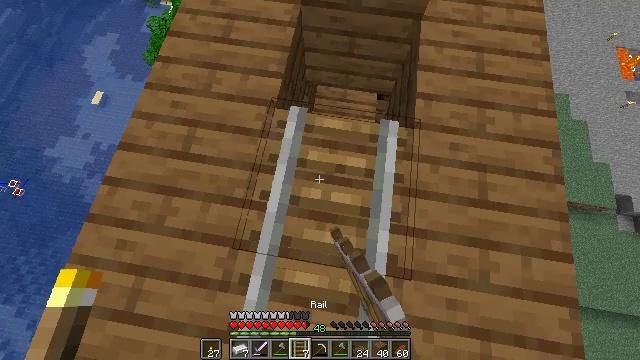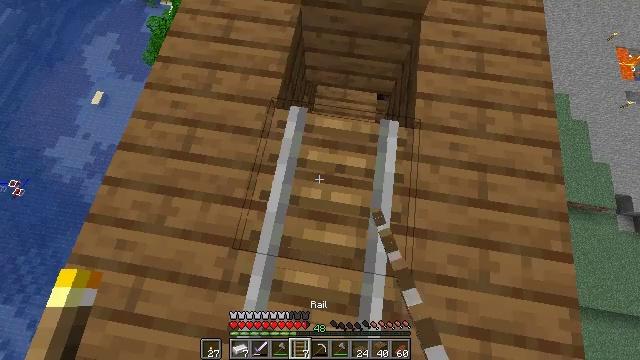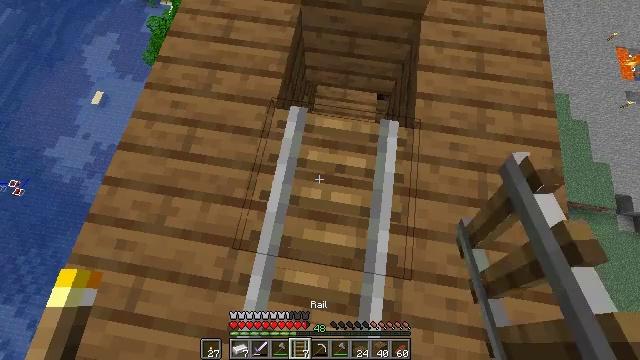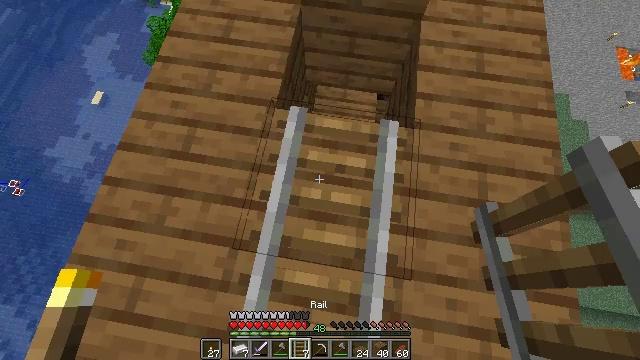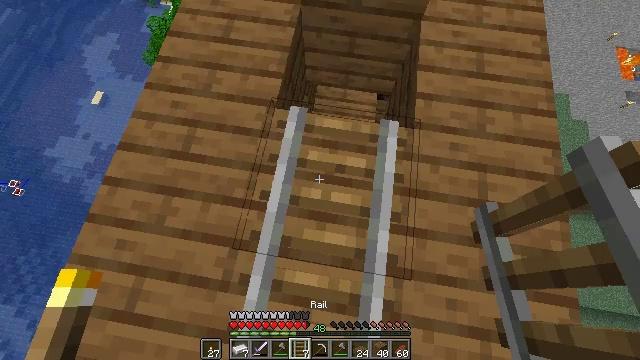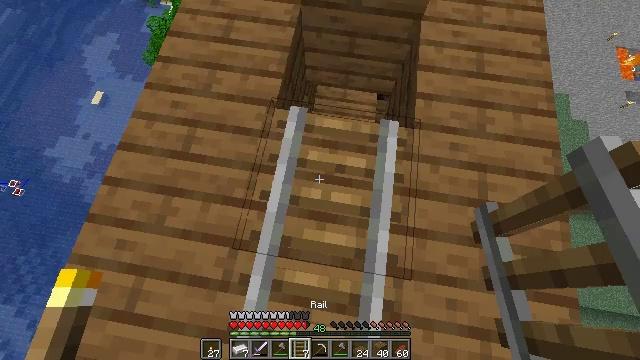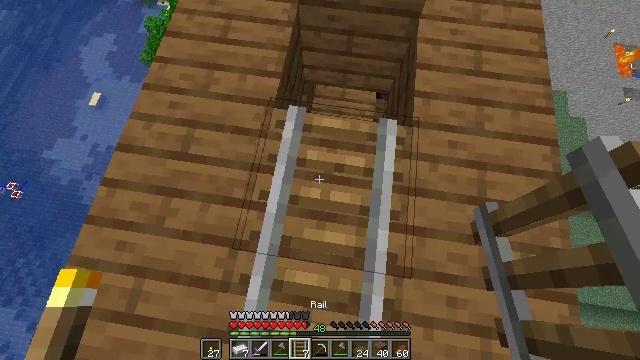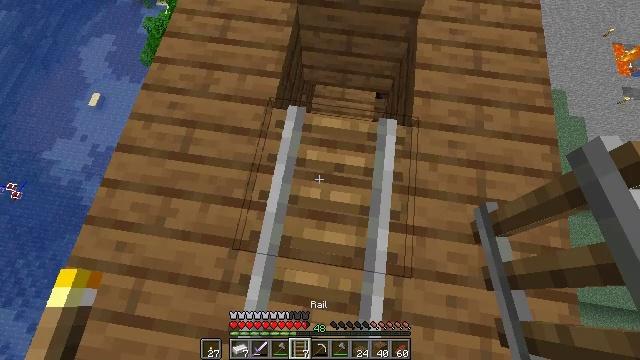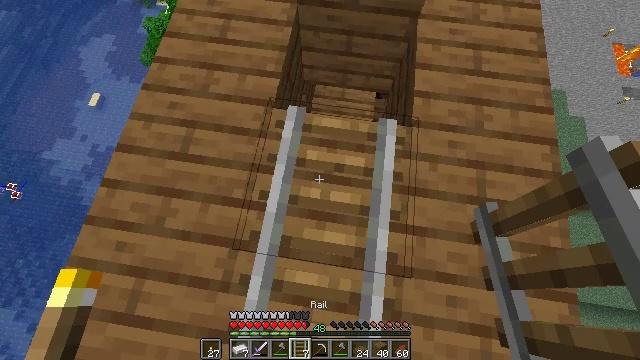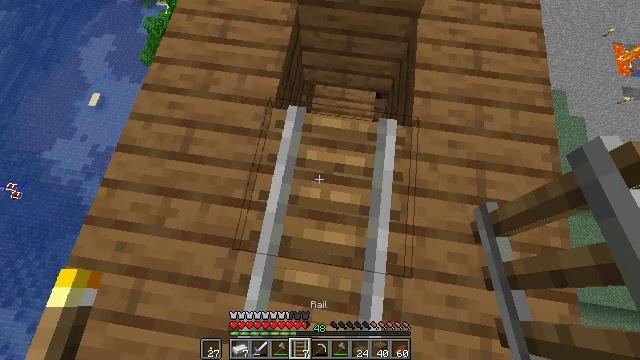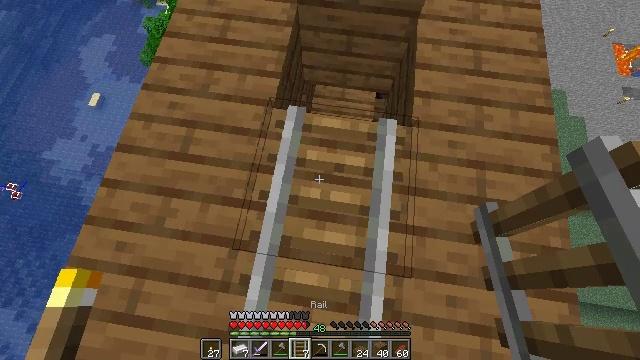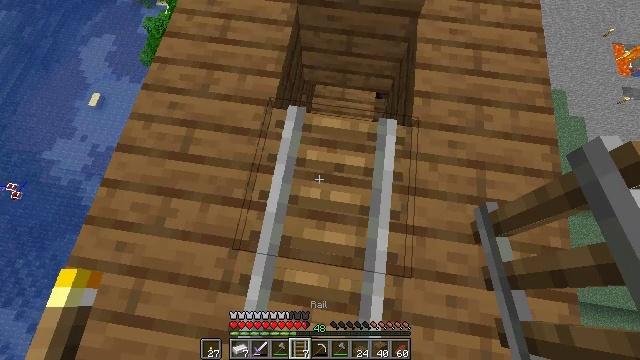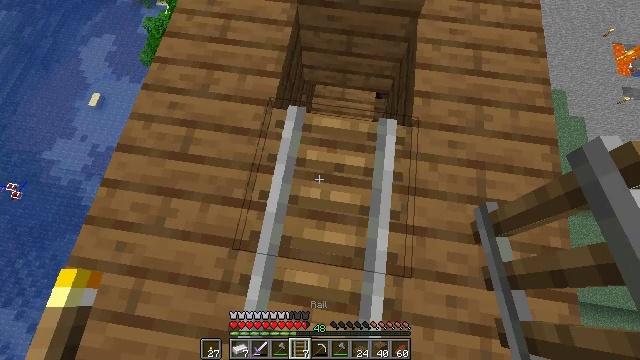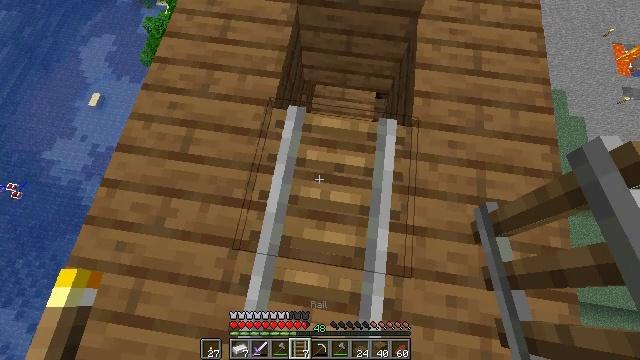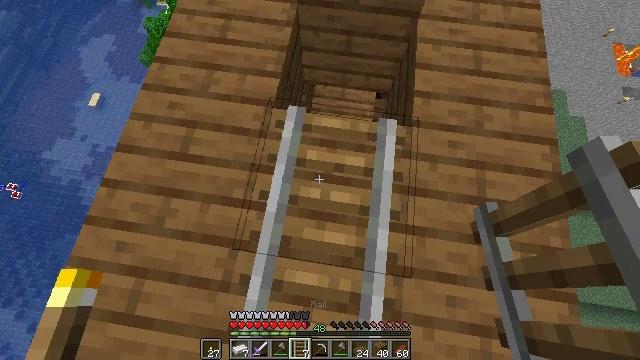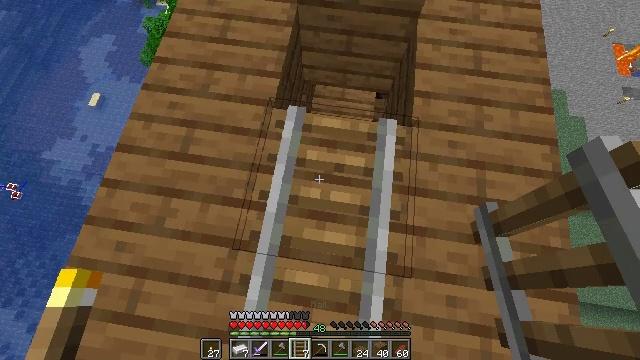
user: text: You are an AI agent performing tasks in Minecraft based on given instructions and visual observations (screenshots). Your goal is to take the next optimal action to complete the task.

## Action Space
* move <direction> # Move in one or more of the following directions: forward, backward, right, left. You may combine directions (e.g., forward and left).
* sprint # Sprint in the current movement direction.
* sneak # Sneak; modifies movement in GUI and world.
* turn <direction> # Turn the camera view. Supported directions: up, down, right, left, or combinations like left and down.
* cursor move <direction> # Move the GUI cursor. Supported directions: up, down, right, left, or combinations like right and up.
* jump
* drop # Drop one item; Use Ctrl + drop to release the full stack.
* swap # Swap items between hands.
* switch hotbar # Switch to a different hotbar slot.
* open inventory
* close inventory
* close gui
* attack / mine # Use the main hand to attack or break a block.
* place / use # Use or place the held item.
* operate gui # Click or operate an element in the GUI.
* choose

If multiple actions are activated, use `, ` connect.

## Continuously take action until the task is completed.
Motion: motion action
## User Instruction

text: Reclaim the spruce slab for later use.
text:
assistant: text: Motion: no_op
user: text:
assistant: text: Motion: no_op
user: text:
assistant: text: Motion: no_op
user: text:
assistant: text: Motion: no_op
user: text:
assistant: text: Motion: no_op
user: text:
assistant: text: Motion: no_op
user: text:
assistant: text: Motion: no_op
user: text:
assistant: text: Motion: no_op
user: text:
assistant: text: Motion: no_op
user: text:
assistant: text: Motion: no_op
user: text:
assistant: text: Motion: no_op
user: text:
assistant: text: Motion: no_op
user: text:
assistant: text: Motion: no_op
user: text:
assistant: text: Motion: no_op
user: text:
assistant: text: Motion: no_op
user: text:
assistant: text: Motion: no_op
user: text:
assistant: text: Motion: no_op
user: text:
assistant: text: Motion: no_op
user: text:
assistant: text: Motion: no_op
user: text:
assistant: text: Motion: no_op
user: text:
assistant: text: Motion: no_op
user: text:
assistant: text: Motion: no_op
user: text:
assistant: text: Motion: no_op
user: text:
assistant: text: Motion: no_op
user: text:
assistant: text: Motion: no_op
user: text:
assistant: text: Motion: no_op
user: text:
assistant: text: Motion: no_op
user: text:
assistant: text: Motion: no_op
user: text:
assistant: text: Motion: no_op
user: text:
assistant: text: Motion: no_op